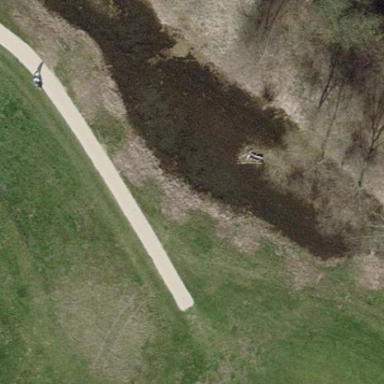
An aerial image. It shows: Picturesque pond acting as water hazard on golf course.